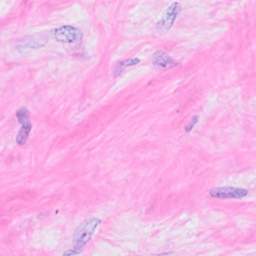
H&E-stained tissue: Breast